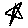
Label: star